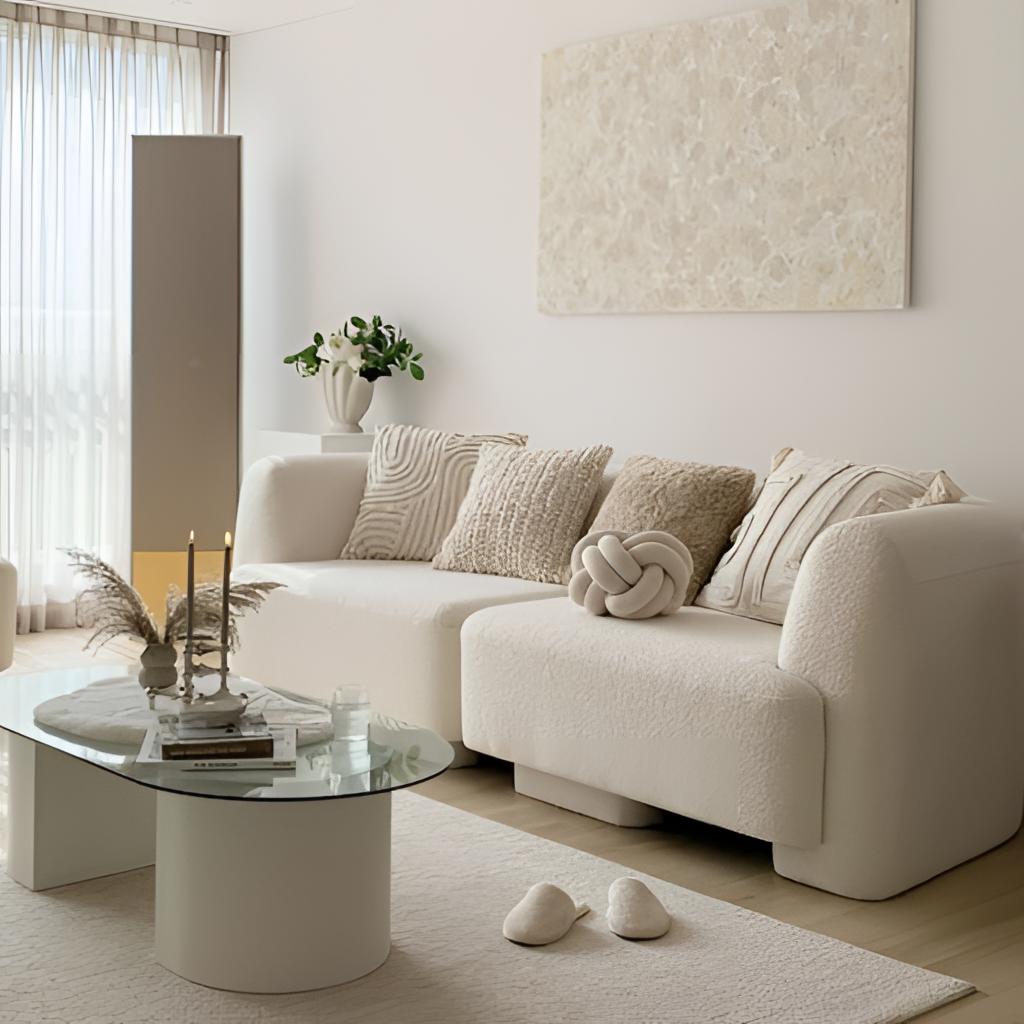
living room, fabric sectional sofa, wood flooring, with plank pattern, beige paint wallpaper, with solid pattern, modern